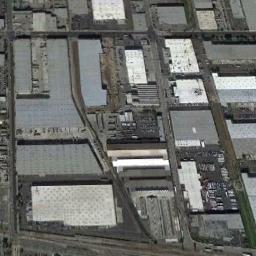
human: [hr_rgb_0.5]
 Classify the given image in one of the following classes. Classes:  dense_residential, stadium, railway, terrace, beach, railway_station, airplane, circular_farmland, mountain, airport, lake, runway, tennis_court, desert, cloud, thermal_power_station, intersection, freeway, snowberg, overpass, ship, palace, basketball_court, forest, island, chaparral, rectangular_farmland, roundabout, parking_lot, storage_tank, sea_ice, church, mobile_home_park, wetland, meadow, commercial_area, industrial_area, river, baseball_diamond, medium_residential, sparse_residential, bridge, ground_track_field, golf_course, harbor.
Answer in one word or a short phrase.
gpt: industrial_area